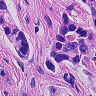
Metastatic tissue present: yes